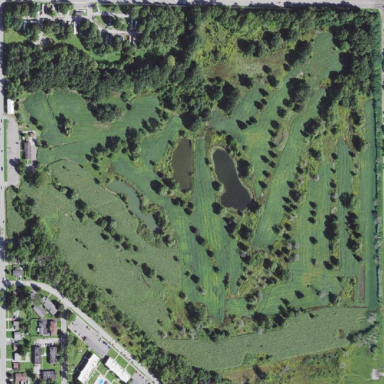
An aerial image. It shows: Golf course surrounded by greenery.